Question: I am implementing k-Means. This is my main datastructures:
dt1 is a Data.table with{Filename,featureVector,GroupItBelongsTo}
'''
dt1<- data.table(Filename=files[1:limit],Vector=list(),G=-1)
setkey(dt1,Filename)
'''
featureVector is a list. It has words associated with occurance, I am adding the occurance to each word using this line:
'''
featureVector[[item]] <- emaildt[email==item]$N
'''
A typical excerpt from my console when I call 'dt1' is.
'''
Filename Vector G
1: 000057219a473629b53d33cfedef590f.txt 1,1,1,1,1,1, 3
2: 00007afb5a5e467a39e517ae87e7fad5.txt 0,0,0,0,0,0, 3
3: 000946d248fdb1d5d05c59a91b00e8f2.txt 0,0,0,0,0,0, 3
4: 000bea8dc6f716a2cac6f25bdbe09073.txt 0,0,0,0,0,0, 3
'''
I now want to compute new centroids for each group number. <URL>
Example: v1=[1,1,1], v2=[2,2,2],I would expect the centroid to be = c1=[1,5;1,5;1,5]
I tried to do: sapply(dt1[tt]$Vector,mean) (also tried with "sum") and it sums and "means" row-wise(inside each vector), not column wise(each n-th component) like I would like it to do.
How to do it?
====Update, answering a question in comments====
'''
> head(dt1)
Filename Vector G
1: 000057219a473629b53d33cfedef590f.txt 1,1,1,1,1,1, 1
2: 00007afb5a5e467a39e517ae87e7fad5.txt 0,0,0,0,0,0, 1
3: 000946d248fdb1d5d05c59a91b00e8f2.txt 0,0,0,0,0,0, 3
4: 000bea8dc6f716a2cac6f25bdbe09073.txt 0,0,0,0,0,0, 4
5: 000fcfac9e0a468a27b5e2ad0f78d842.txt 0,0,0,0,0,0, 1
6: 00166a4964d6c939f8f62280b85e706d.txt 0,0,0,1,0,0, 1
> class(dt1)
[1] "data.table" "data.frame"
>
'''
Typing 'dt1$Vector' gives(I only copied a small sample, it has many more words but they all look the same):
'''
[[1]]
homosexuality articles church people interest
1 1 1 1 1
thread email send warning worth
1 1 1 1 1
'''
And here is the class() output
'''
> class(dt1$Vector)
[1] "list"
'''
Screenshots when typing:
'''
A<-as.matrix(t(as.data.frame(dt1$Vector)))
'''

Result of 'class(dt1$Vector[[1]])':
'''
[1] "numeric"
'''
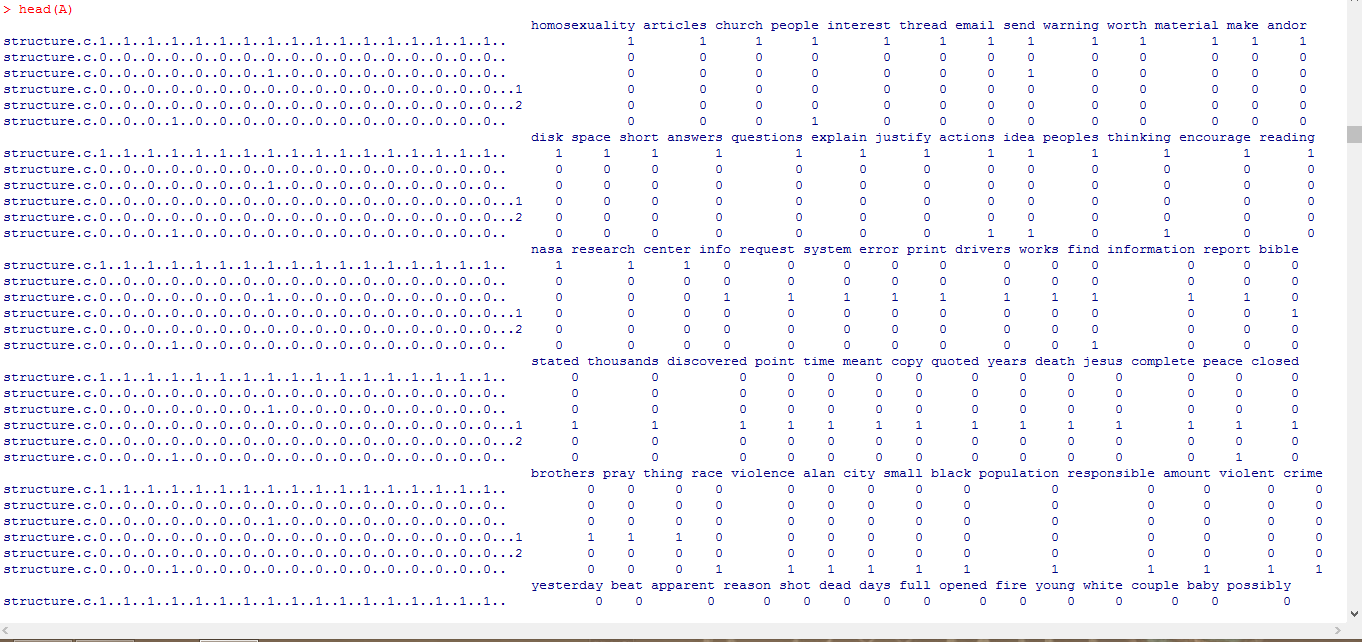
Answer: First, (the obligatory) you might consider using the R function 'kmeans' to do your k-means clustering. If you prefer to roll your own, you can easily compute centroids of a data table as follows. First, I'll build some random data that looks like yours:
'''
> set.seed(123)
> dt<-data.table(name=LETTERS[1:20],replicate(5,sample(0:4,20,T)),G=sample(3,20,T))
> head(dt)
name V1 V2 V3 V4 V5 G
1: A 1 4 0 3 1 2
2: B 3 3 2 0 3 1
3: C 2 3 2 1 2 2
4: D 4 4 1 1 3 3
5: E 4 3 0 4 0 2
6: F 0 3 0 2 2 3
'''
The centroids can be computed in one line:
'''
> dt[,lapply(.SD[,-1],mean),by=G]
G V1 V2 V3 V4 V5
1: 2 2.375000 2.250000 1.25 2.125000 2.250000
2: 1 2.800000 2.400000 2.40 1.800000 1.400000
3: 3 1.714286 2.428571 1.00 2.142857 1.857143
'''
If you're going to do this, you might want to drop the names from the data table (temporarily), in which case you can just do:
'''
> dt2<-copy(dt)
> dt2$name<-NULL
> dt2[,lapply(.SD,mean),by=G]
G V1 V2 V3 V4 V5
1: 2 2.375000 2.250000 1.25 2.125000 2.250000
2: 1 2.800000 2.400000 2.40 1.800000 1.400000
3: 3 1.714286 2.428571 1.00 2.142857 1.857143
'''
Edit: a better way to do this, suggested by @Roland, is to use '.SDcols':
'''
dt[,lapply(.SD,mean),by=G,.SDcols=2:6]
'''